九年级 · 度量几何学
如图, $\triangle A B C$ 内接于 $\odot O, A B$ 是 $\odot O$ 的直径, 点 $D$ 是 $\odot O$ 上一点, $\angle C D B=55^{\circ}$,则 $\angle A B C=$ $\qquad$ $\circ$.

(第 16 题)

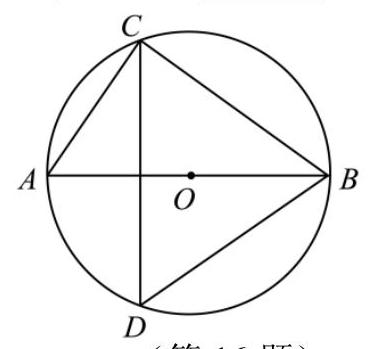
答案:  35

解析: 由同弧所对的圆周角相等, 得 $\angle A=\angle C D B=55^{\circ}$, 再根据直径所对的圆周角为直角,得 $\angle A C B=90^{\circ}$, 然后由直角三角形的性质即可得出结果.

【详解】解: $\because \angle A, \angle C D B$ 是 $B C$ 所对的圆周角,

$\therefore \angle A=\angle C D B=55^{\circ}$,

$\because A B$ 是 $\odot O$ 的直径,

$\because \angle A C B=90^{\circ}$,

在 Rt $\triangle A C B$ 中, $\angle A B C=90^{\circ}-\angle A=90^{\circ}-55^{\circ}=35^{\circ}$,

故答案为: 35 .

【点睛】本题考查了圆周角定理, 以及直角三角形的性质, 利用了转化的思想, 熟练掌握圆周角定理是解本题的关键.